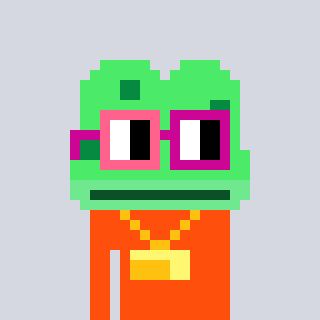
a pixel art character with square pink and red glasses, a frog-shaped head and a orange-colored body on a cool background